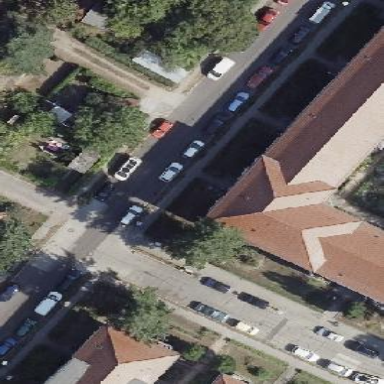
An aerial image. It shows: Hipped roof on apartment building.